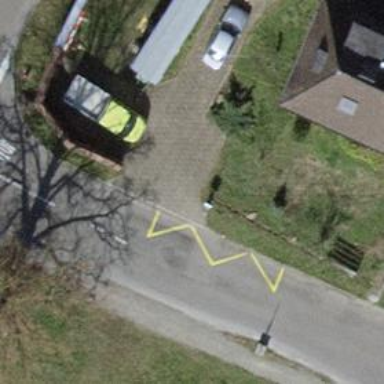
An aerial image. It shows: Public transport stop position.